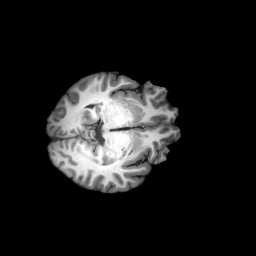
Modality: T1w
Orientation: axial
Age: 27
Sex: female
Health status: ill